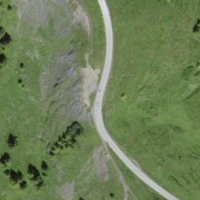
EUNIS habitat code: 23
Species observed at this site:
Ajuga pyramidalis